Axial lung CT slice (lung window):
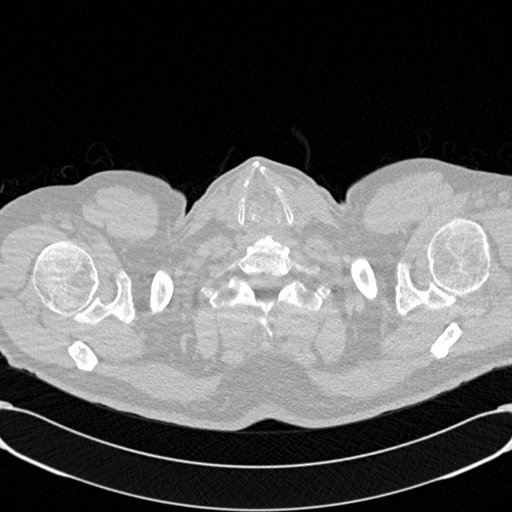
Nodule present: no